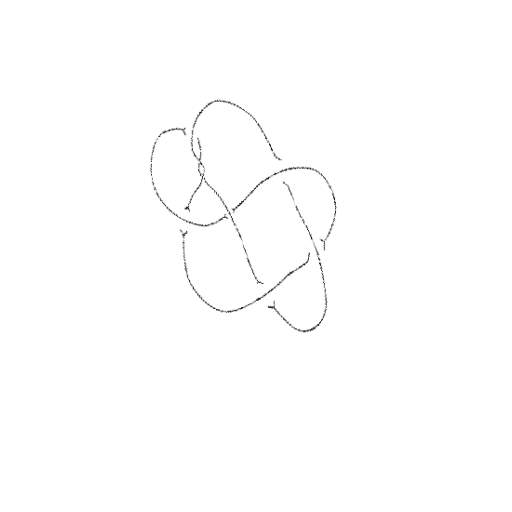
Crossing number: 8